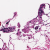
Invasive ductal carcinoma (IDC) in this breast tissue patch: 0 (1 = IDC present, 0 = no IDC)